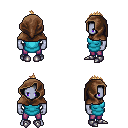
a pixel art fantasy rpg character, male body template, dark elf, purple skin, teal tunic, magenta pants, light blonde mohawk hairstyle, cloth hood, metal boots, four views (front, back, left, right), 2x2 character sprite sheet, small pixel art, hard edges, no anti-aliasing